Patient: sex M, age 71
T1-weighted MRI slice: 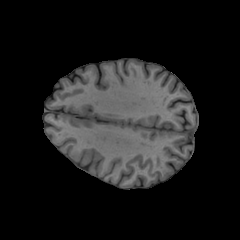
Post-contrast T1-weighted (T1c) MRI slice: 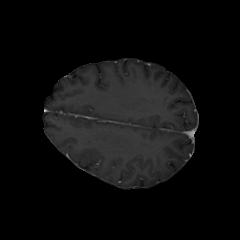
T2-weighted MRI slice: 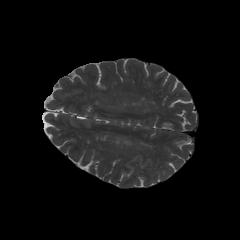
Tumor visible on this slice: no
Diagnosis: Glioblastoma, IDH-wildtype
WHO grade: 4